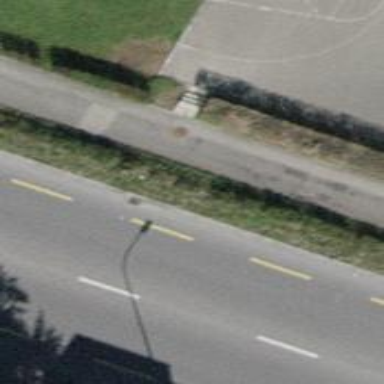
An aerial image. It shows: Road with steps.